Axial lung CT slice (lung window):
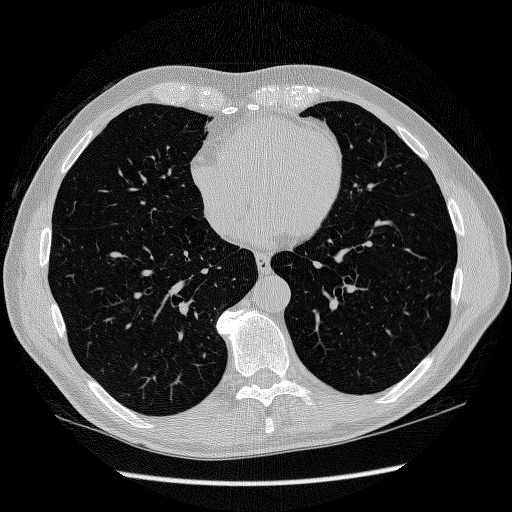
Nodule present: no